Question: I am trying to make an NSScrollView which displays document pages. I have added a CALayer-backed NSView as the NSScrollView's documentView, and then I have added a CALayer sublayer to the documentView. When I zoom the NSScollview, the documentView correctly zooms in and out. However, the sublayers of the documentView do not scale proportionally with their containing documentView. If I do not set an autoresizingMask on the sublayers of the documentView layer, the sublayers simply fly off the screen when the documentView is zoomed. If I use the LayerWidthSizable/LayerHeightSizable options, the sublayers get way larger or smaller than they should be in reference to the documentView superlayer. Here is the code I have so far:
Here is the NSScrollview:
'''
class LayerScrollView: NSScrollView {
var containerLayer: ContainerLayer!
override func awakeFromNib() {
documentView = ContainerLayer(frame: frame)
}
}
'''
Here is the ContainerLayer (the documentView CALayer):
'''
class ContainerLayer: NSView {
let documentLayer: DocumentLayer = DocumentLayer()
override init(frame frameRect: NSRect) {
super.init(frame: frameRect)
autoresizesSubviews = true
wantsLayer = true
layer = CATiledLayer()
layer?.delegate = self
layer?.backgroundColor = NSColor.blueColor().CGColor
layer?.masksToBounds = true
documentLayer.frame = CGRect(x: frame.width / 4.0, y: frame.height / 4.0, width: frame.width / 2.0, height: frame.height / 2.0)
documentLayer.delegate = documentLayer
layer?.addSublayer(documentLayer)
documentLayer.autoresizingMask = CAAutoresizingMask.LayerWidthSizable | CAAutoresizingMask.LayerHeightSizable
documentLayer.setNeedsDisplay()
}
required init(coder: NSCoder) {
fatalError("init(coder:) has not been implemented")
}
override func drawLayer(layer: CALayer!, inContext ctx: CGContext!) {
CGContextSetFillColorWithColor(ctx, NSColor.redColor().CGColor)
CGContextFillRect(ctx, layer.bounds)
}
}
'''
And finally, here is the DocumentLayer (the sublayers contained in the DocumentLayer):
'''
class DocumentLayer: CALayer {
override func drawLayer(layer: CALayer!, inContext ctx: CGContext!) {
CGContextSetFillColorWithColor(ctx, NSColor.redColor().CGColor)
CGContextFillRect(ctx, layer.bounds)
}
}
'''
Here is a picture to illustrate the problem and my desired results:

The blue rectangle is the ContainerLayer, the red rectangle is the DocumentLayer.
I have looked through numerous tutorials and the documents and come up empty. It seems like this should be super-easy to do. What am I missing here?
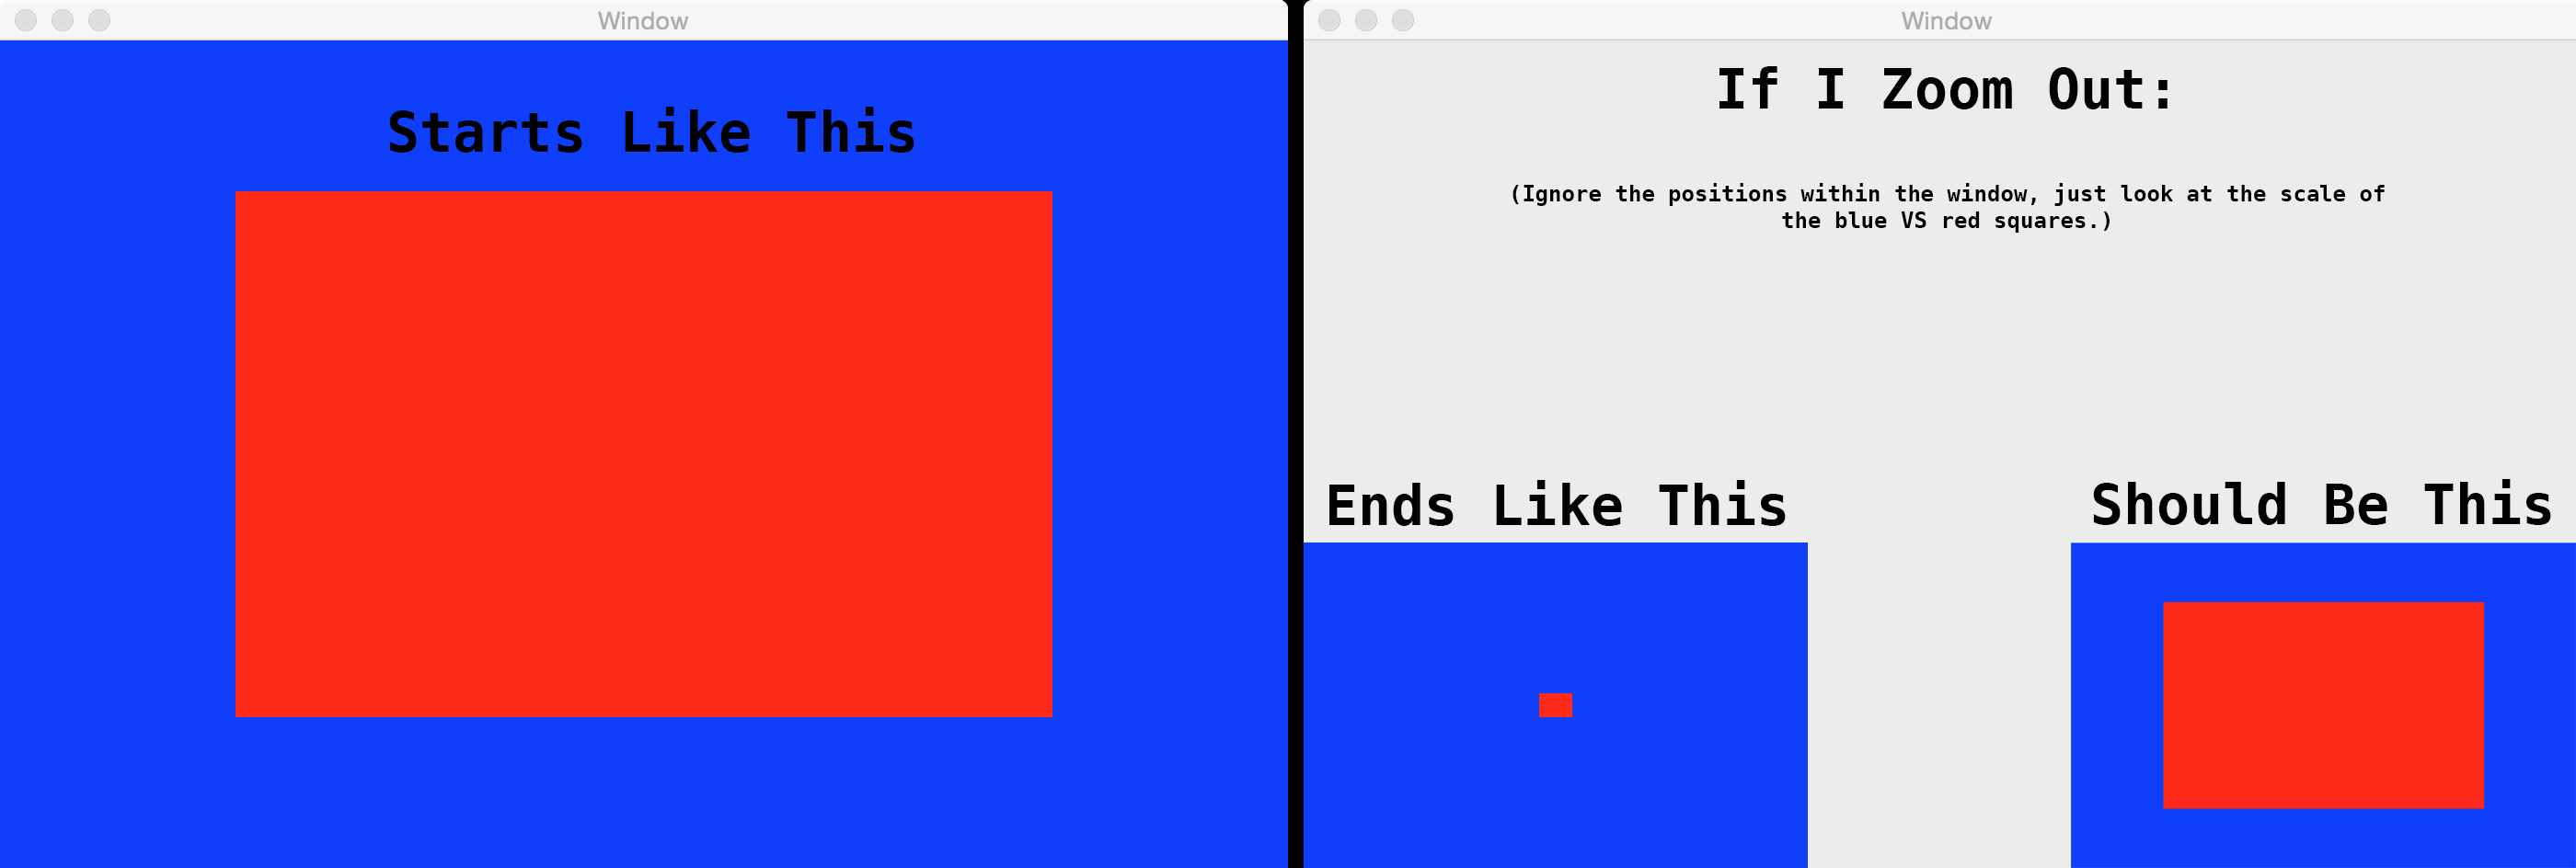
Answer: Here is the solution, found after more hours of digging through documentation and other stuff (also, thanks to @mahaltertin for suggesting that I use borderWidth to help debug):
The LayerScrollView:
'''
class LayerScrollView: NSScrollView {
var containerLayer: ContainerLayer!
override func awakeFromNib() {
containerLayer = ContainerLayer(frame: frame)
documentView = containerLayer
}
}
'''
The ContainerLayer:
'''
class ContainerLayer: NSView {
let documentLayer: DocumentLayer = DocumentLayer()
override init(frame frameRect: NSRect) {
super.init(frame: frameRect)
wantsLayer = true
layer = CALayer()
layer?.layoutManager = CAConstraintLayoutManager.layoutManager()
layer?.delegate = self
layer?.backgroundColor = NSColor.blueColor().CGColor
documentLayer.delegate = documentLayer
documentLayer.name = "documentLayer"
documentLayer.borderWidth = 1.0
documentLayer.backgroundColor = NSColor.redColor().CGColor
documentLayer.addConstraint(CAConstraint(attribute: CAConstraintAttribute.Width, relativeTo: "superlayer", attribute: CAConstraintAttribute.Width, scale: 0.5, offset: 0.0))
documentLayer.addConstraint(CAConstraint(attribute: CAConstraintAttribute.Height, relativeTo: "superlayer", attribute: CAConstraintAttribute.Height, scale: 0.5, offset: 0.0))
documentLayer.addConstraint(CAConstraint(attribute: CAConstraintAttribute.MidX, relativeTo: "superlayer", attribute: CAConstraintAttribute.MidX, scale: 1.0, offset: 0.0))
documentLayer.addConstraint(CAConstraint(attribute: CAConstraintAttribute.MidY, relativeTo: "superlayer", attribute: CAConstraintAttribute.MidY, scale: 1.0, offset: 0.0))
layer?.addSublayer(documentLayer)
layer?.setNeedsDisplay()
documentLayer.setNeedsDisplay()
}
required init(coder: NSCoder) {
fatalError("init(coder:) has not been implemented")
}
}
'''
And the DocumentLayer:
'''
class DocumentLayer: CALayer {
override func actionForKey(event: String!) -> CAAction! {
return nil
}
}
'''
The solution is to use constraints. The override of the actionForKey method in the DocumentLayer is to prevent the DocumentLayer from animating while it zooms. The constraints defined in the ContainerLayer specify that the DocumentLayer should be half the width/height of the ContainerLayer, and that the middle of both layers should be the same. Zooming now keeps the proportions correct.